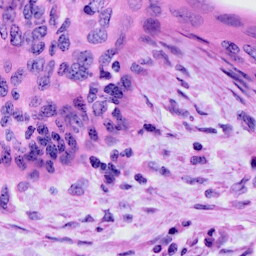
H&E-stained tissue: Cervix